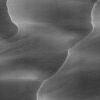
Atmospheric dust classification: not_dusty